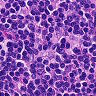
Metastatic tissue present: no